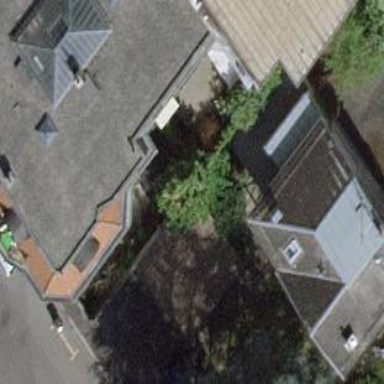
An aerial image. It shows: View of roof of building.